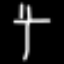
Label: fork